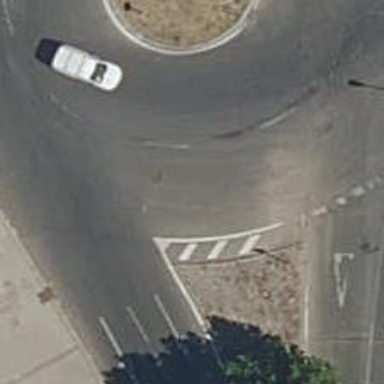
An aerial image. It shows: Residential road that intersects with roundabout.